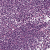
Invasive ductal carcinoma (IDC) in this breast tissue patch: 1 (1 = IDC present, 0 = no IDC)